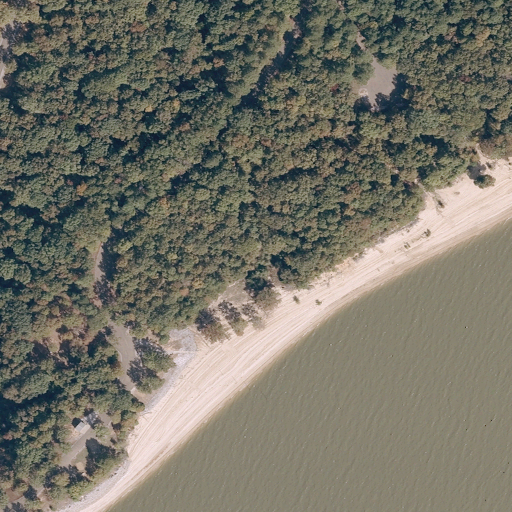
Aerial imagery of cape in Mississippi named Plum Point containing deciduous forest, open water, open development, grassland, barren land, shrub, low intensity development, mixed forest, evergreen forest, medium intensity development, and herbaceous wetlands